Question: I am developing an app that captures images from iDevice's camera and upload it to web service.
'''
- (IBAction)addNewImage:(id)sender
{
UIImagePickerController *imagePicker = [[UIImagePickerController alloc] init];
imagePicker.delegate = self;
if ([UIImagePickerController isSourceTypeAvailable:UIImagePickerControllerSourceTypeCamera])
{
// Take picture from camera
imagePicker.sourceType = UIImagePickerControllerSourceTypeCamera;
// set no to take as much pictures as user want.
imagePicker.showsCameraControls = YES;
// Show user the camera
[self presentModalViewController:imagePicker
animated:YES];
}
else
{
imagePicker.sourceType = UIImagePickerControllerSourceTypePhotoLibrary;
[self presentModalViewController:imagePicker
animated:YES];
}
}
'''
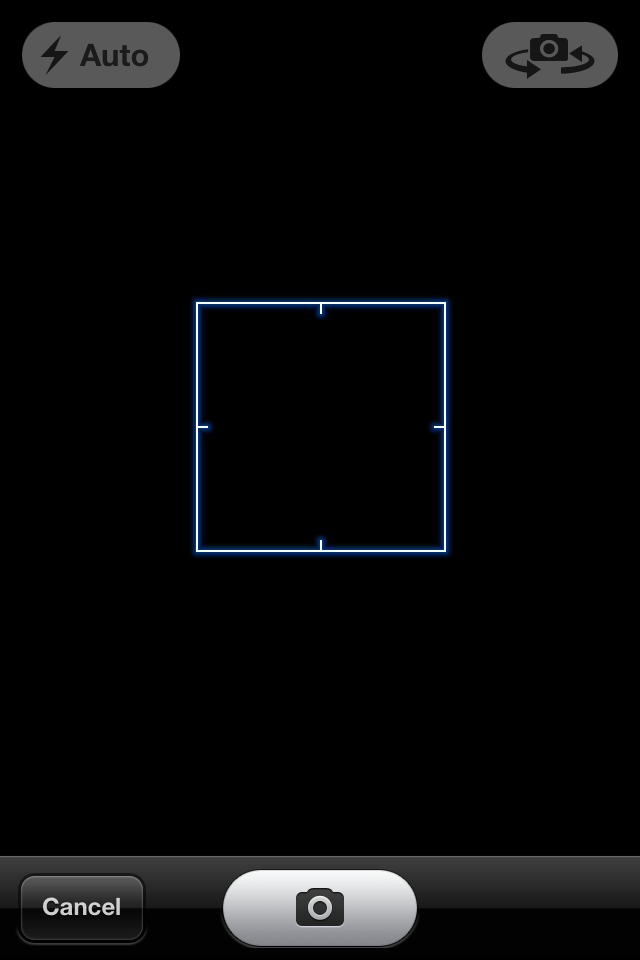
Answer: I had faced this issue in my app. Though I never found out the what the issue was, I rewrote my code to define a property of 'UIIMagePickerController' type and initialize it once in the getter. Used this property to initialize the camera view :
getter:
'''
-(UIImagePickerController *) imagePicker{
if(!_imagePicker){
_imagePicker = [[UIImagePickerController alloc] init];
_imagePicker.delegate = self;
if ([UIImagePickerController isSourceTypeAvailable:UIImagePickerControllerSourceTypeCamera]){
_imagePicker.sourceType = UIImagePickerControllerSourceTypeCamera;
}
else{
_imagePicker.sourceType =UIImagePickerControllerSourceTypePhotoLibrary;
}
}
return _imagePicker;
}
- (IBAction)addNewImage:(id)sender{
if (self.imagePicker)
{
[self presentViewController:self.imagePicker animated:YES completion:^{}];
}
}
'''
For some reason this got rid of the issue with preview sometimes showing a black screen